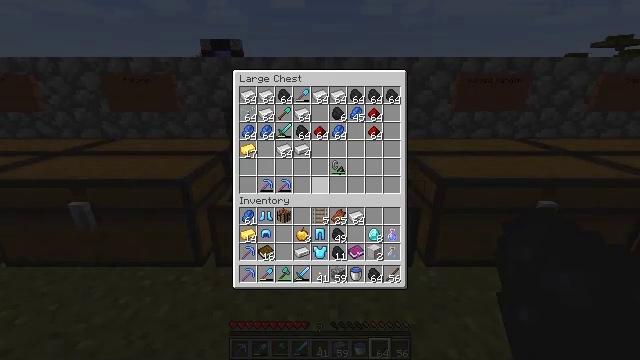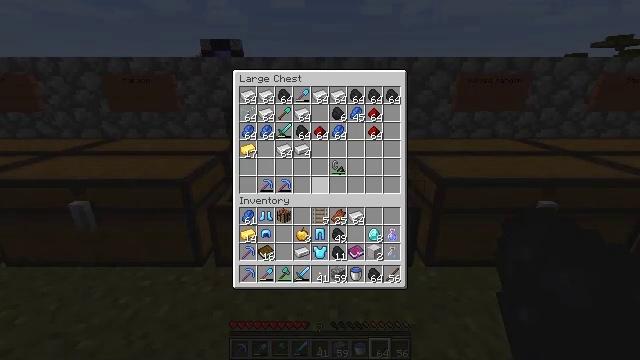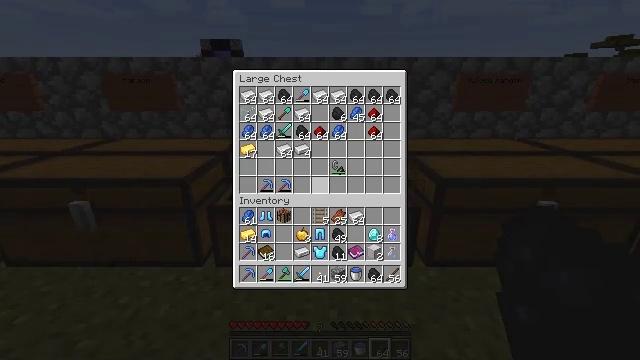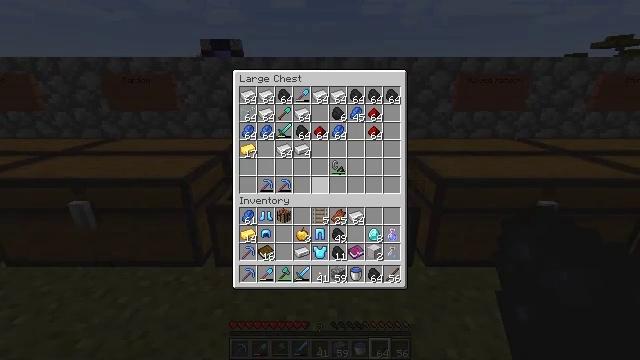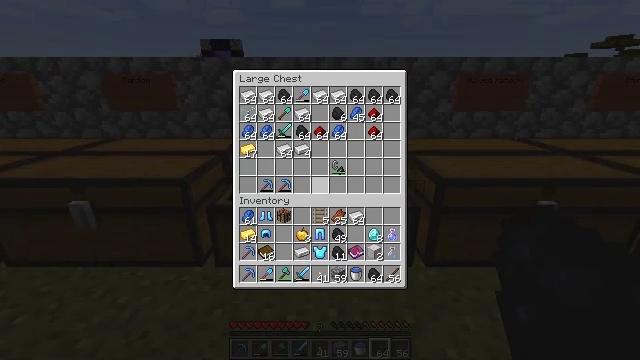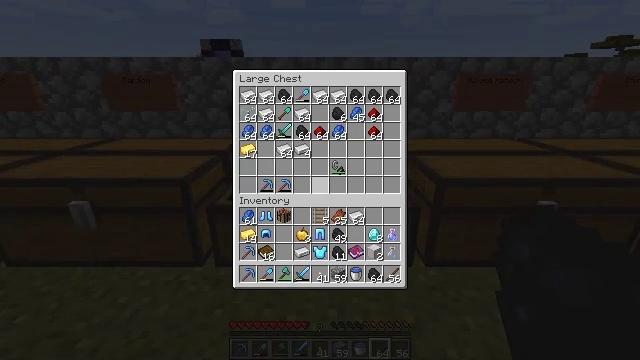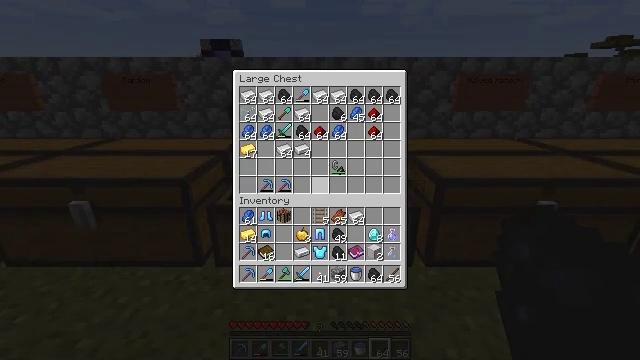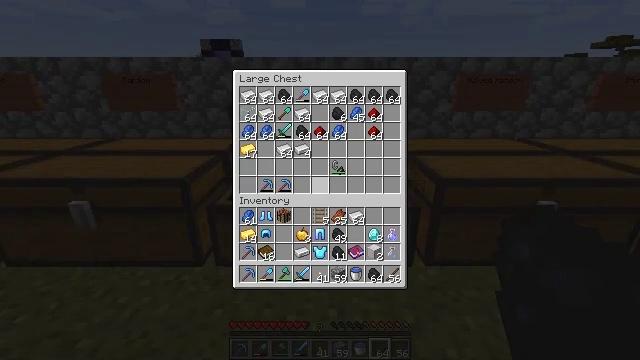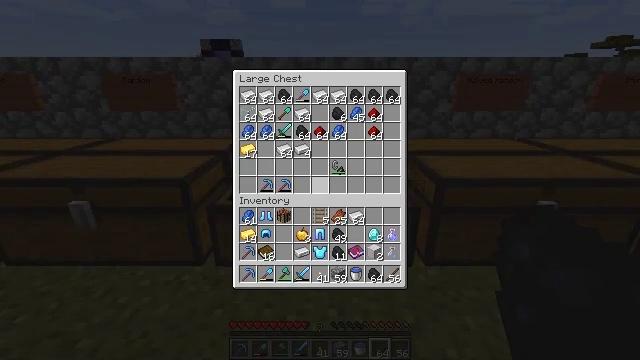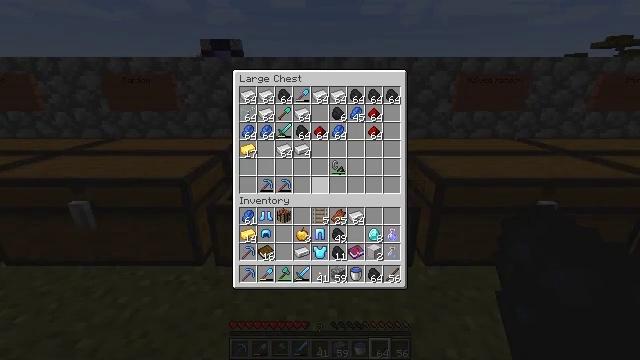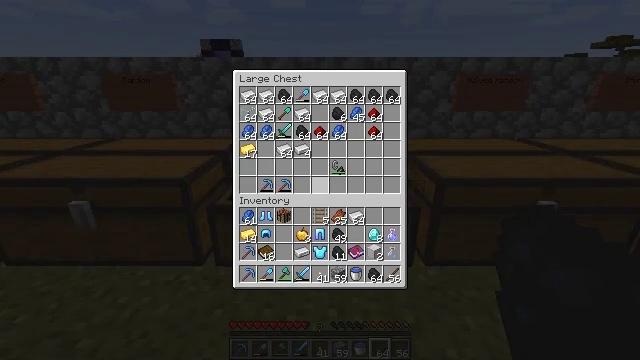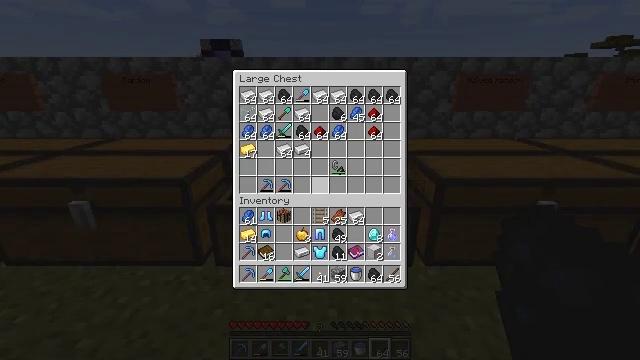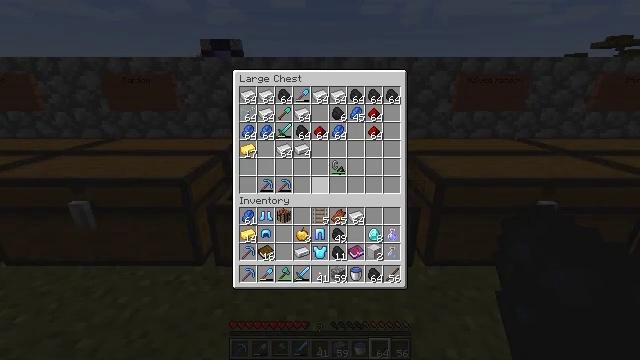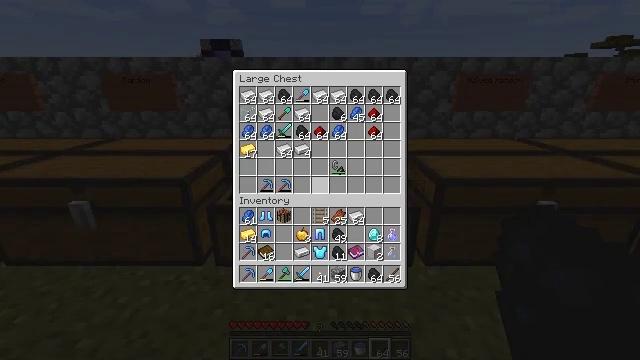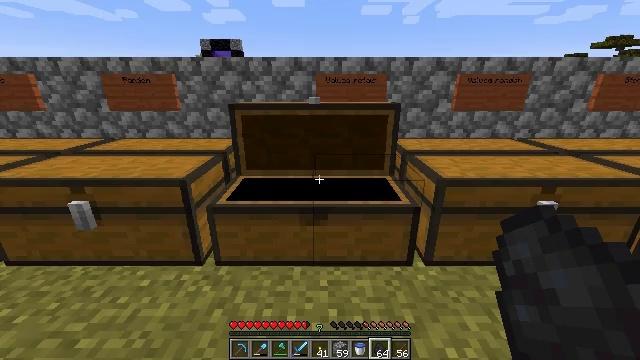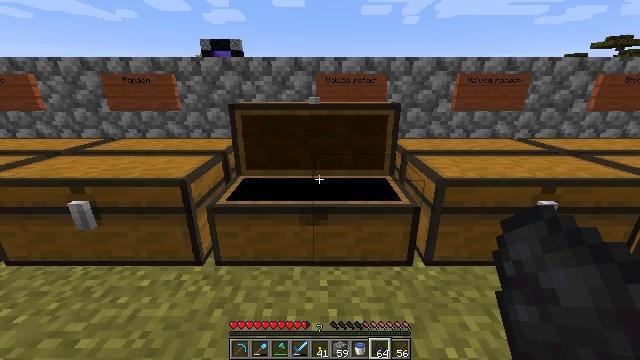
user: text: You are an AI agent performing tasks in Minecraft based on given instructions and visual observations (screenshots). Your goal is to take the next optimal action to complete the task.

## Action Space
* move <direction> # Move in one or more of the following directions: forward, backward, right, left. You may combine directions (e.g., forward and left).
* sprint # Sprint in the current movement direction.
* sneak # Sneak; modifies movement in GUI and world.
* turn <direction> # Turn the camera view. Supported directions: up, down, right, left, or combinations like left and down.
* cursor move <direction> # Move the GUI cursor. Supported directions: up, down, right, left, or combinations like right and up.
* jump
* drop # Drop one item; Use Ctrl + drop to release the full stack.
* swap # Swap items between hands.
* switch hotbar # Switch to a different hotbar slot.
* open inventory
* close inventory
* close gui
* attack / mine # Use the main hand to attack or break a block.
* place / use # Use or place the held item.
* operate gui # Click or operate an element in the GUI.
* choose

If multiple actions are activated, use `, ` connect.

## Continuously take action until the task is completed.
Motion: motion action
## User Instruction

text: Open your crafting grid to make a fermented spider eye.
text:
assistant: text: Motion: no_op
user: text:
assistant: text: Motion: no_op
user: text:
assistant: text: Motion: no_op
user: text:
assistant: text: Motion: no_op
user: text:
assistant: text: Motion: no_op
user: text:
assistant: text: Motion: no_op
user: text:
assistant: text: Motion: no_op
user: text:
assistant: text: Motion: no_op
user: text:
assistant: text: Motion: no_op
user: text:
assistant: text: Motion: no_op
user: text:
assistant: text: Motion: no_op
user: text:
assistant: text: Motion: no_op
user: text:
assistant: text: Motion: no_op
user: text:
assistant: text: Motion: no_op
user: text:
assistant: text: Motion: no_op
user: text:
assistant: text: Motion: no_op
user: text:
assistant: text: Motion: no_op
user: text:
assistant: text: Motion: no_op
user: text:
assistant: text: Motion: move forward, turn up
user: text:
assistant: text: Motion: move forward, turn up
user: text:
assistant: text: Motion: move forward
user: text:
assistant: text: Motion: move forward
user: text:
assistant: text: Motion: move forward
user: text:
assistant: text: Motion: move forward, turn down
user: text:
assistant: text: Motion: move forward, turn down
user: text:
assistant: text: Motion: move forward, turn down
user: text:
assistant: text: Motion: move forward, turn down
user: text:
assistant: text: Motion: turn down
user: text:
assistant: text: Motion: no_op
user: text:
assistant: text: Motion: no_op